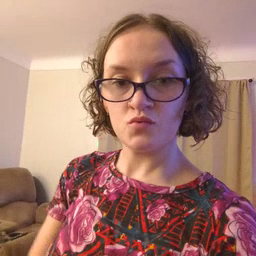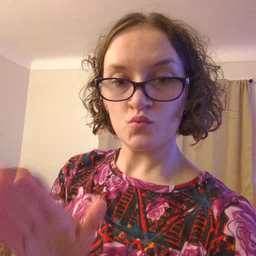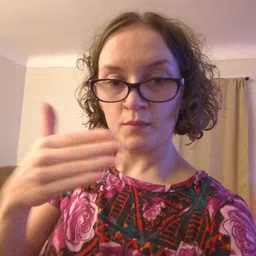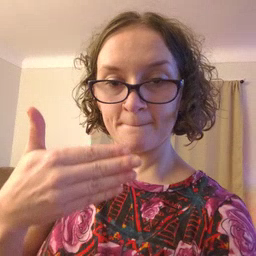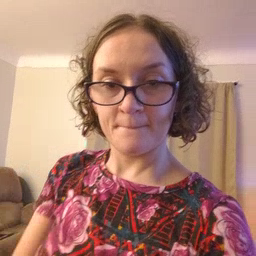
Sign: room